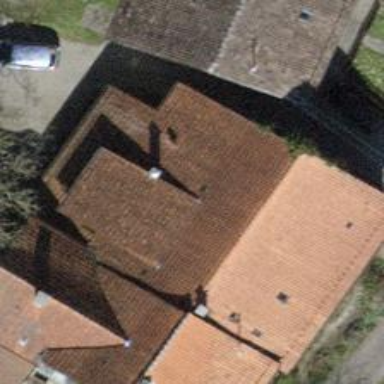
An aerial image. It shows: Building with tiled roof.